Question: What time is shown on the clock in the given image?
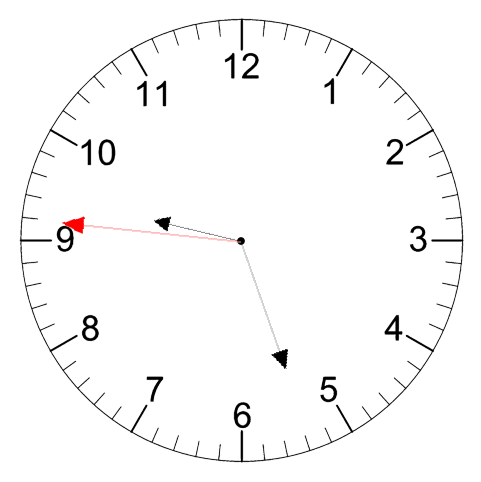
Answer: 09:26:46